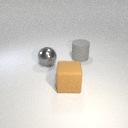
large gray rubber cylinder to the right of large gray metal sphere